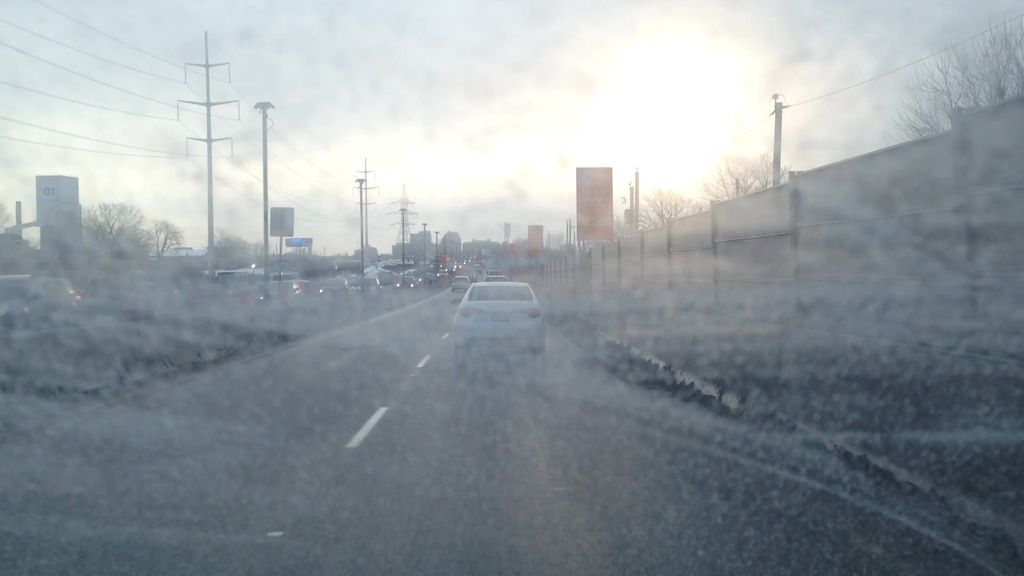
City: montreal